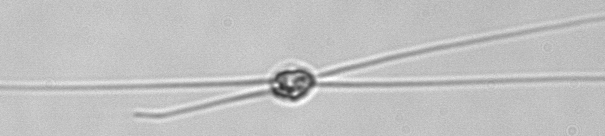
Label: Chaetoceros_danicus